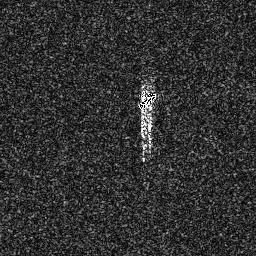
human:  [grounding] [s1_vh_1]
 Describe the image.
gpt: In the satellite image, there is  <ref>1 medium ship </ref> <box>[[52, 34, 62, 43, 0]]</box> located at center.